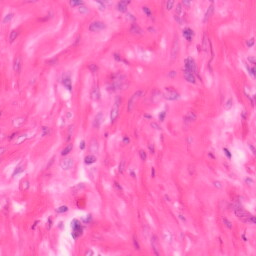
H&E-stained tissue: Colon